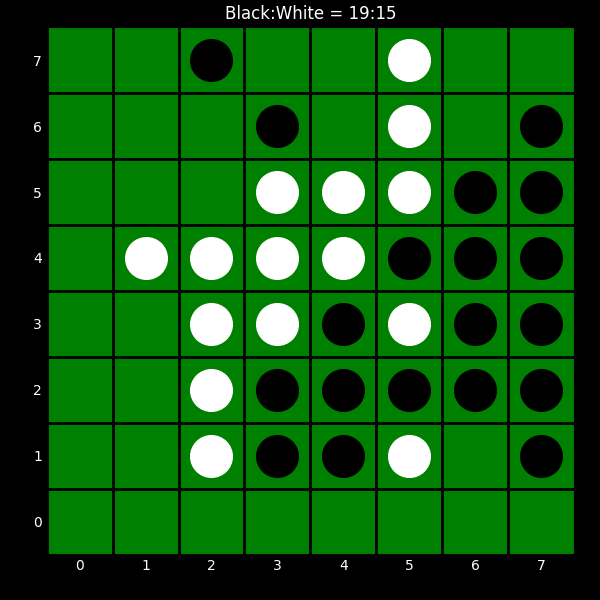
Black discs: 19
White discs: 15